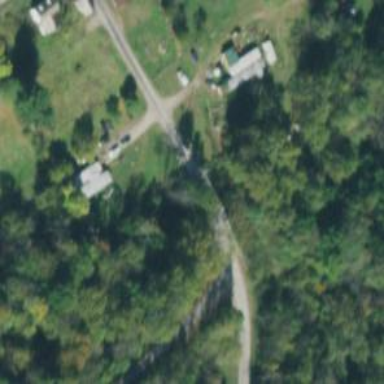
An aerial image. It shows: Residential road with bridge.